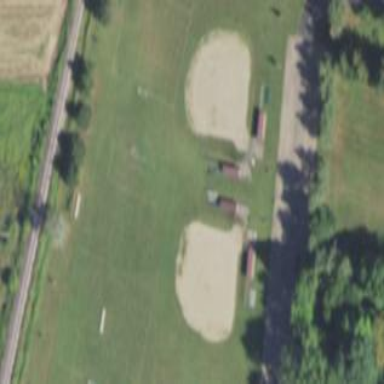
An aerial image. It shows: Baseball pitch for leisure land.